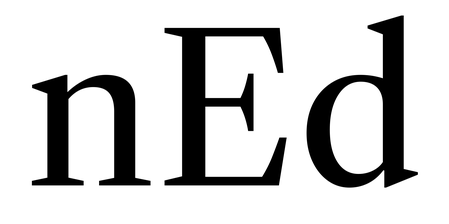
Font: LibreCaslonText_Regular